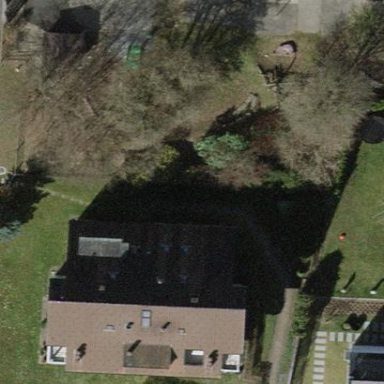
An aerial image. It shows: Building with gabled roof.